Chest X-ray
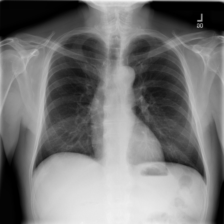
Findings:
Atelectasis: negative
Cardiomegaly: negative
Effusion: positive
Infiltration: negative
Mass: negative
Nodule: negative
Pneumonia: negative
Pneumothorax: negative
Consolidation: negative
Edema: negative
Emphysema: negative
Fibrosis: negative
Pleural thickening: negative
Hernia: negative